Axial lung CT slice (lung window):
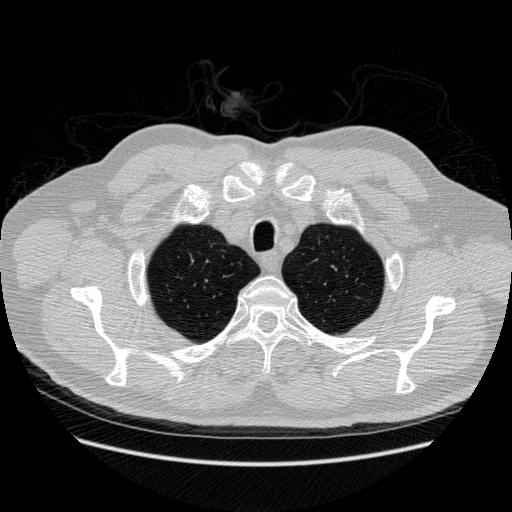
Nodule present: no